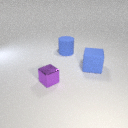
large blue rubber cylinder to the left of large blue rubber cube